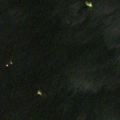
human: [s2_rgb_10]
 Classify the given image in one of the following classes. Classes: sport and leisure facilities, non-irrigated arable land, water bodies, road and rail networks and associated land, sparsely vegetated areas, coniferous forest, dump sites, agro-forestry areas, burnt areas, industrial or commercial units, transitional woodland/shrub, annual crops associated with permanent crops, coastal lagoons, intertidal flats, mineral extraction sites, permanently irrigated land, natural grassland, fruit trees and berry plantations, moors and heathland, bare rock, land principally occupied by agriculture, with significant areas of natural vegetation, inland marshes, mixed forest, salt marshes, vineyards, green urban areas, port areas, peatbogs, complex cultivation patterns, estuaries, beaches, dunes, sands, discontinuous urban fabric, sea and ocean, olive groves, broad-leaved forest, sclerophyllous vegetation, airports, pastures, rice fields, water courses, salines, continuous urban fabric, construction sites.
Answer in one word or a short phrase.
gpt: water bodies